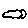
Label: cloud